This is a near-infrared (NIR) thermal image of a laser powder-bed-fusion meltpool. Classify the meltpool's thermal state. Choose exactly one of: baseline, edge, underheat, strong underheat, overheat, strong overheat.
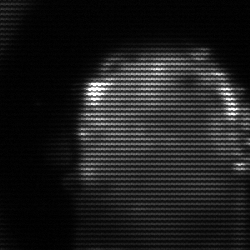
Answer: baseline